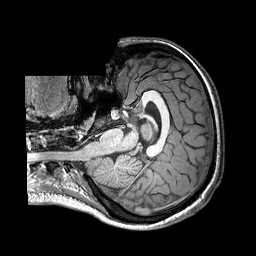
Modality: T1w
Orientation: axial
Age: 19
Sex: female
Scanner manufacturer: philips
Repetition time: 0.008919 s
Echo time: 0.0046 s